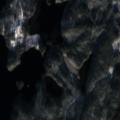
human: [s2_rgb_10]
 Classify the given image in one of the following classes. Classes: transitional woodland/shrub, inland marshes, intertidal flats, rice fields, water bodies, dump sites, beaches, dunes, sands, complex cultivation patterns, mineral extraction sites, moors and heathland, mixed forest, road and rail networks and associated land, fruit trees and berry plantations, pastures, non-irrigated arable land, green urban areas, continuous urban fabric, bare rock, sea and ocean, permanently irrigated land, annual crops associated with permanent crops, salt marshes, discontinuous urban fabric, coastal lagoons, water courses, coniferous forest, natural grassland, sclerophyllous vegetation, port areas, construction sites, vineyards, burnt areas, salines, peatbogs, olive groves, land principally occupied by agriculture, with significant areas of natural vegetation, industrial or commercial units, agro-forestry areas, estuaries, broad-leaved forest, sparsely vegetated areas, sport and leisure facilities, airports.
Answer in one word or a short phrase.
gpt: coniferous forest, mixed forest, water bodies